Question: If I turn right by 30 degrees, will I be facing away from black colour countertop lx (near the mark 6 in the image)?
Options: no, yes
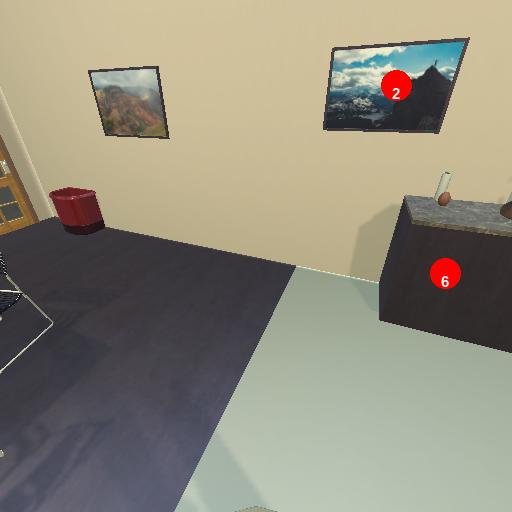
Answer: no